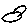
Label: bird